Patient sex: M
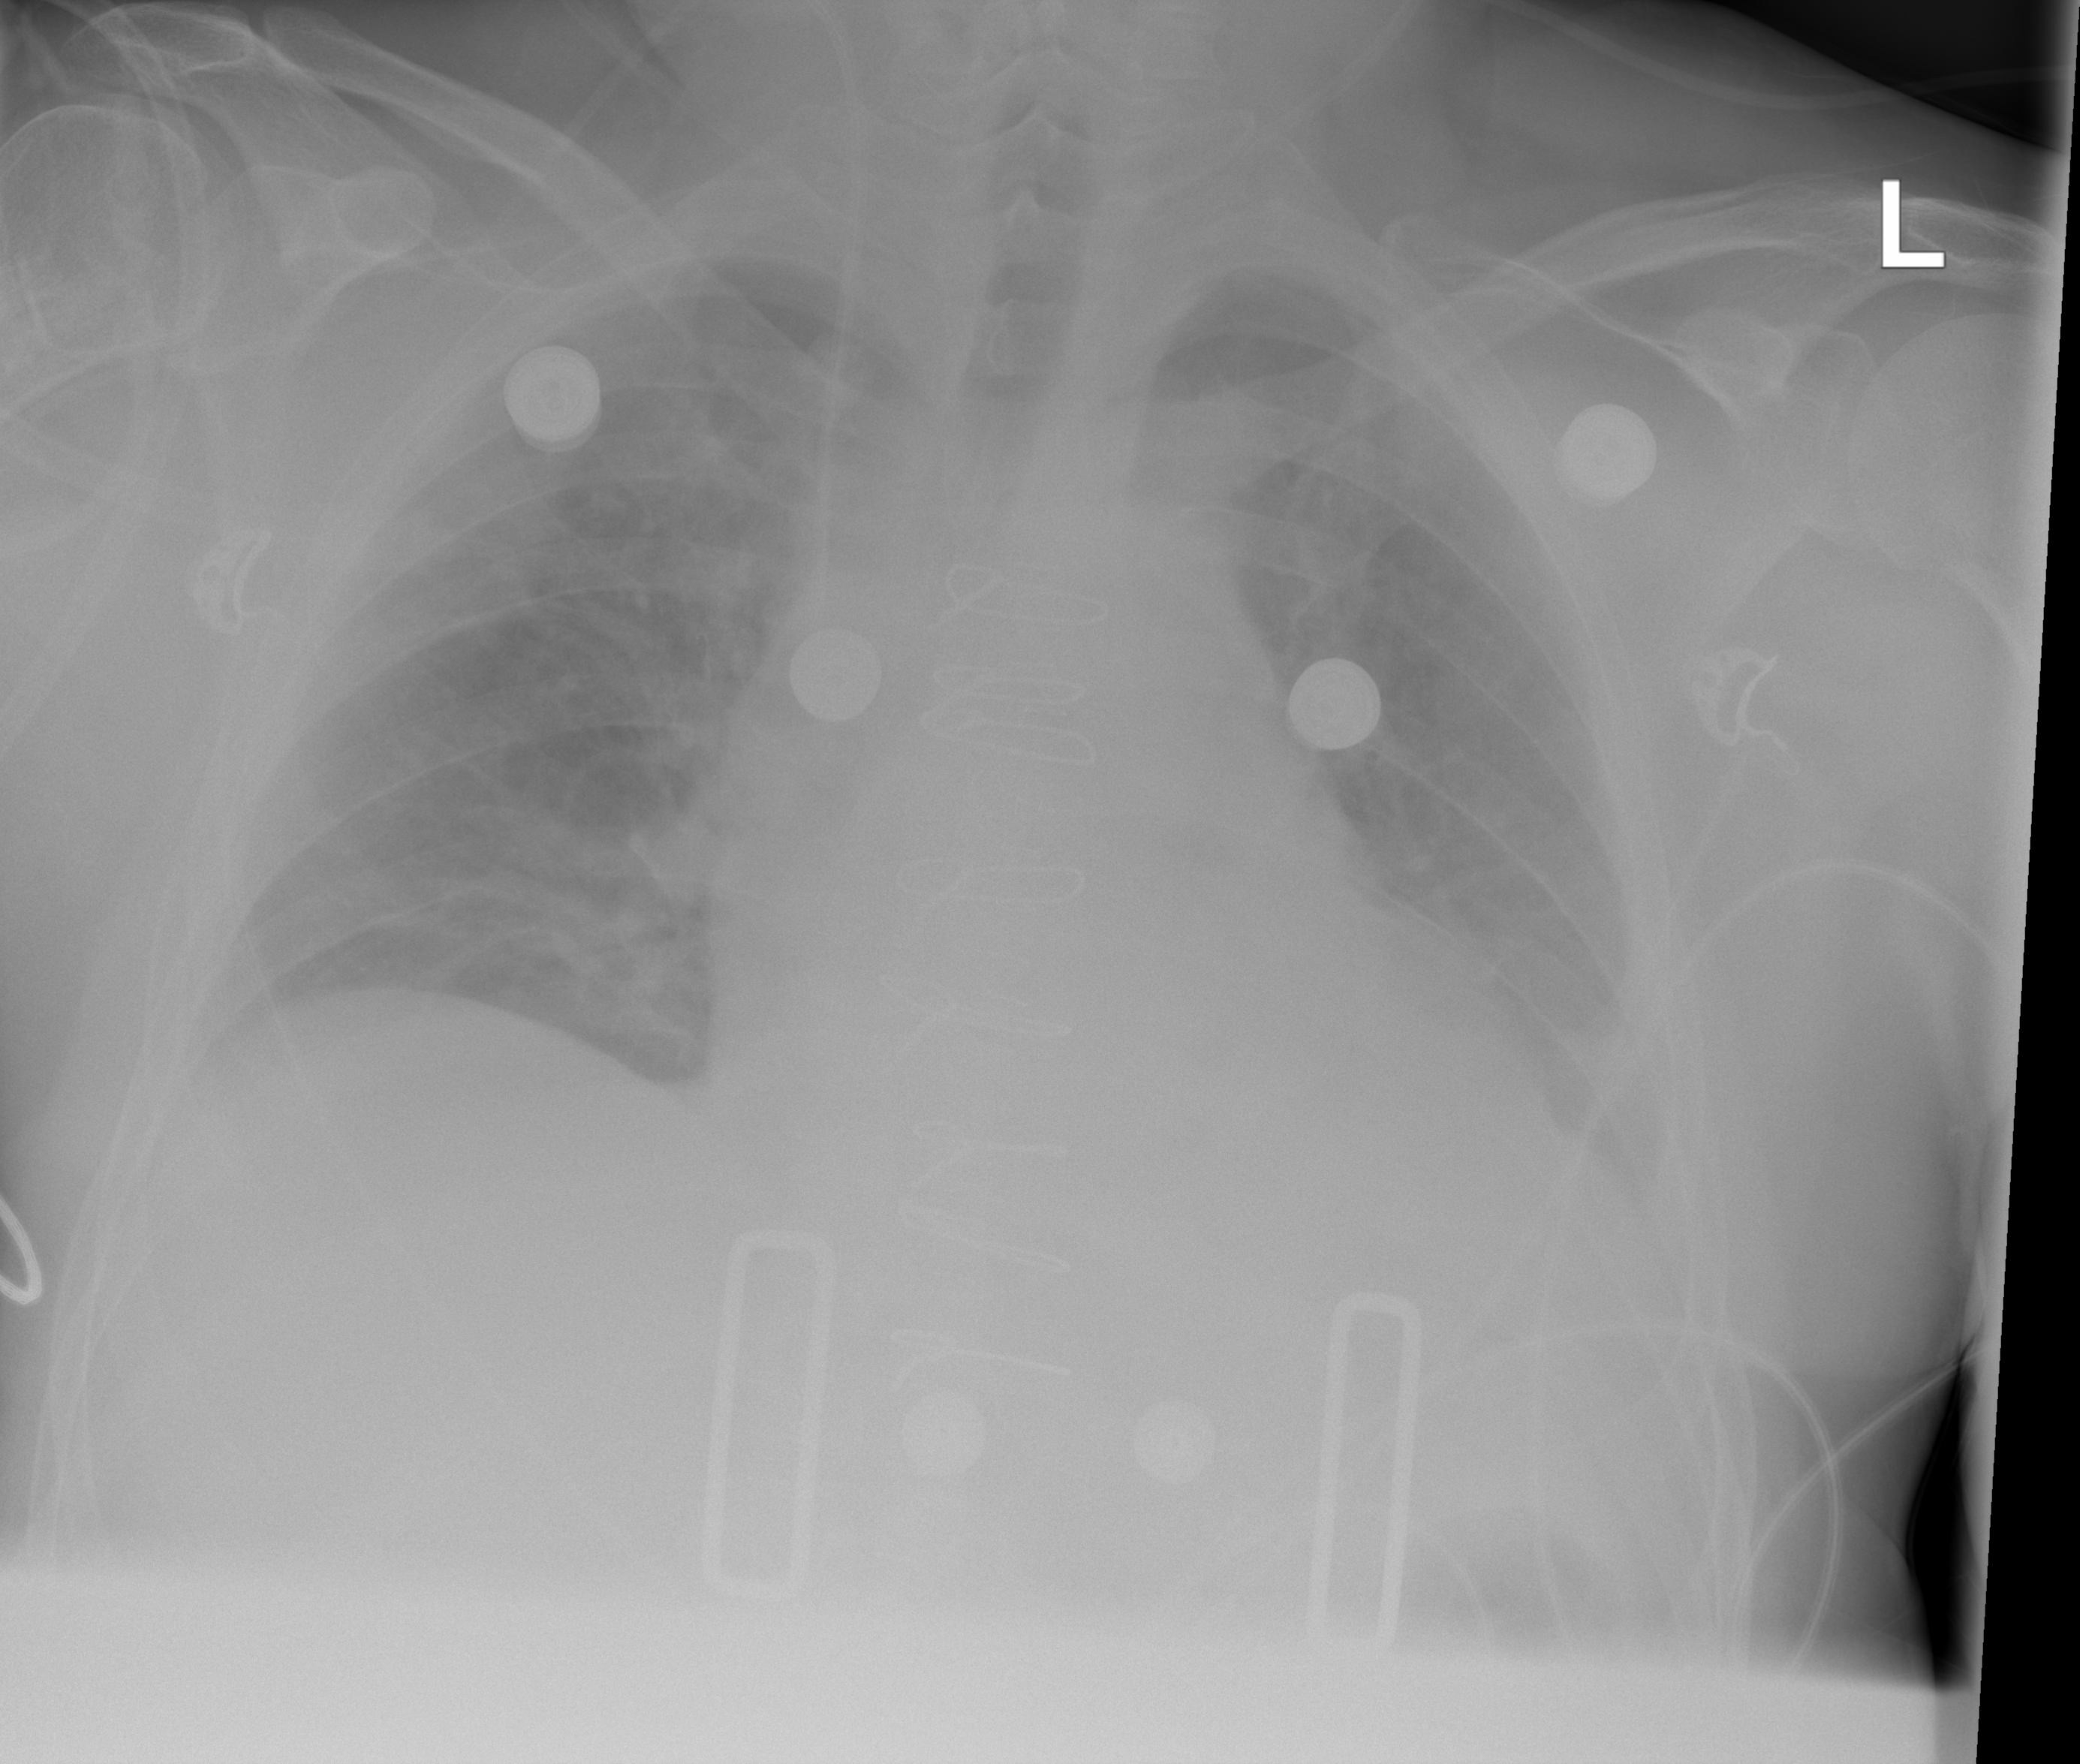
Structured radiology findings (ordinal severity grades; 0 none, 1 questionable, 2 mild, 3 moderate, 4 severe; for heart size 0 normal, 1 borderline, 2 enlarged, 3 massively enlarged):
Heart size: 2
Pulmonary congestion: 2
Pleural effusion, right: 0
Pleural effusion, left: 2
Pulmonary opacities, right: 2
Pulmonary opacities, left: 2
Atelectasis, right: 2
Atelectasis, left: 2